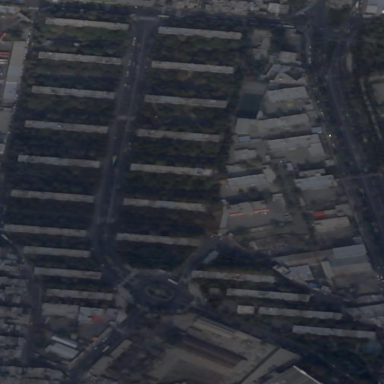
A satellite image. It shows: Residential area with apartments.